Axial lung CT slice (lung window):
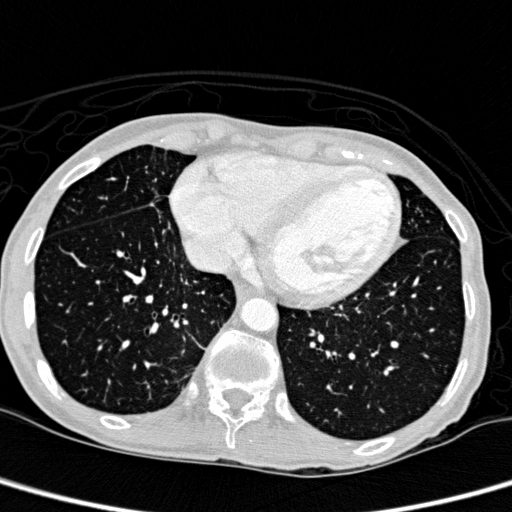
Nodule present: no